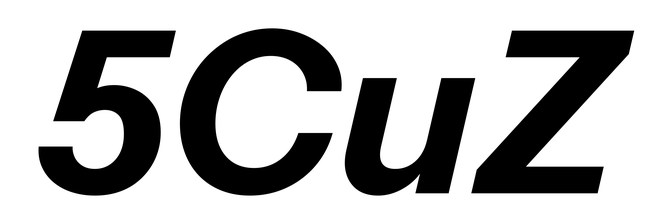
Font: InstrumentSans-Italic_Bold_Italic